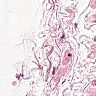
Metastatic tissue present: no